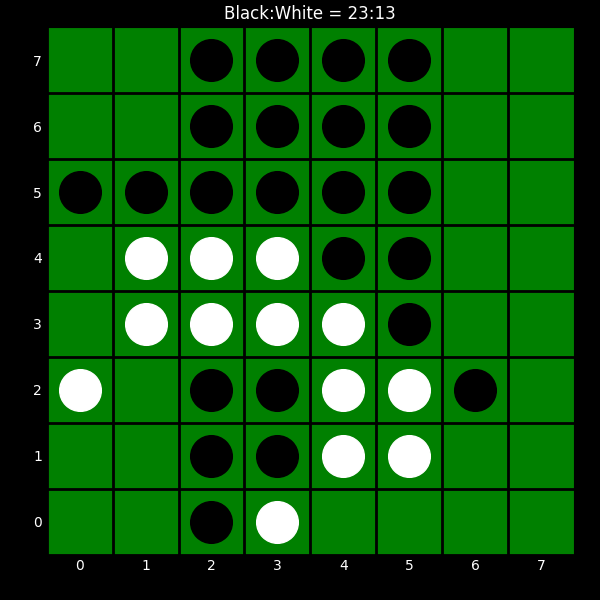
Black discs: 23
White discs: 13